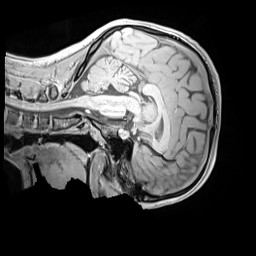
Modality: MP2RAGE
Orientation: sagittal
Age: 11
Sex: female
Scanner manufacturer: siemens
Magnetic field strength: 3 T
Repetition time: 4 s
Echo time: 0.00303 s